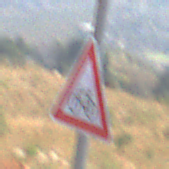
Verkehrszeichen: RadverkehrRechts
Umgebung: Outdoor, Nature
Tageszeit: Midday
Wetter: PartlyCloudy
Licht: Natural
Jahreszeit: NotSpecified
Kontrast: HighContrast